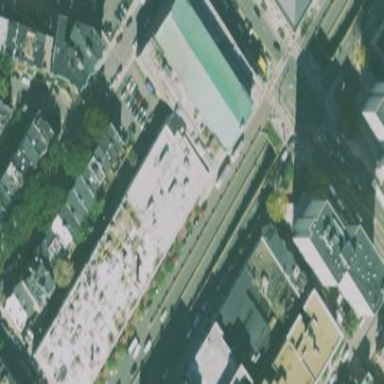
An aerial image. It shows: Building with gabled roof.